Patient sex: M
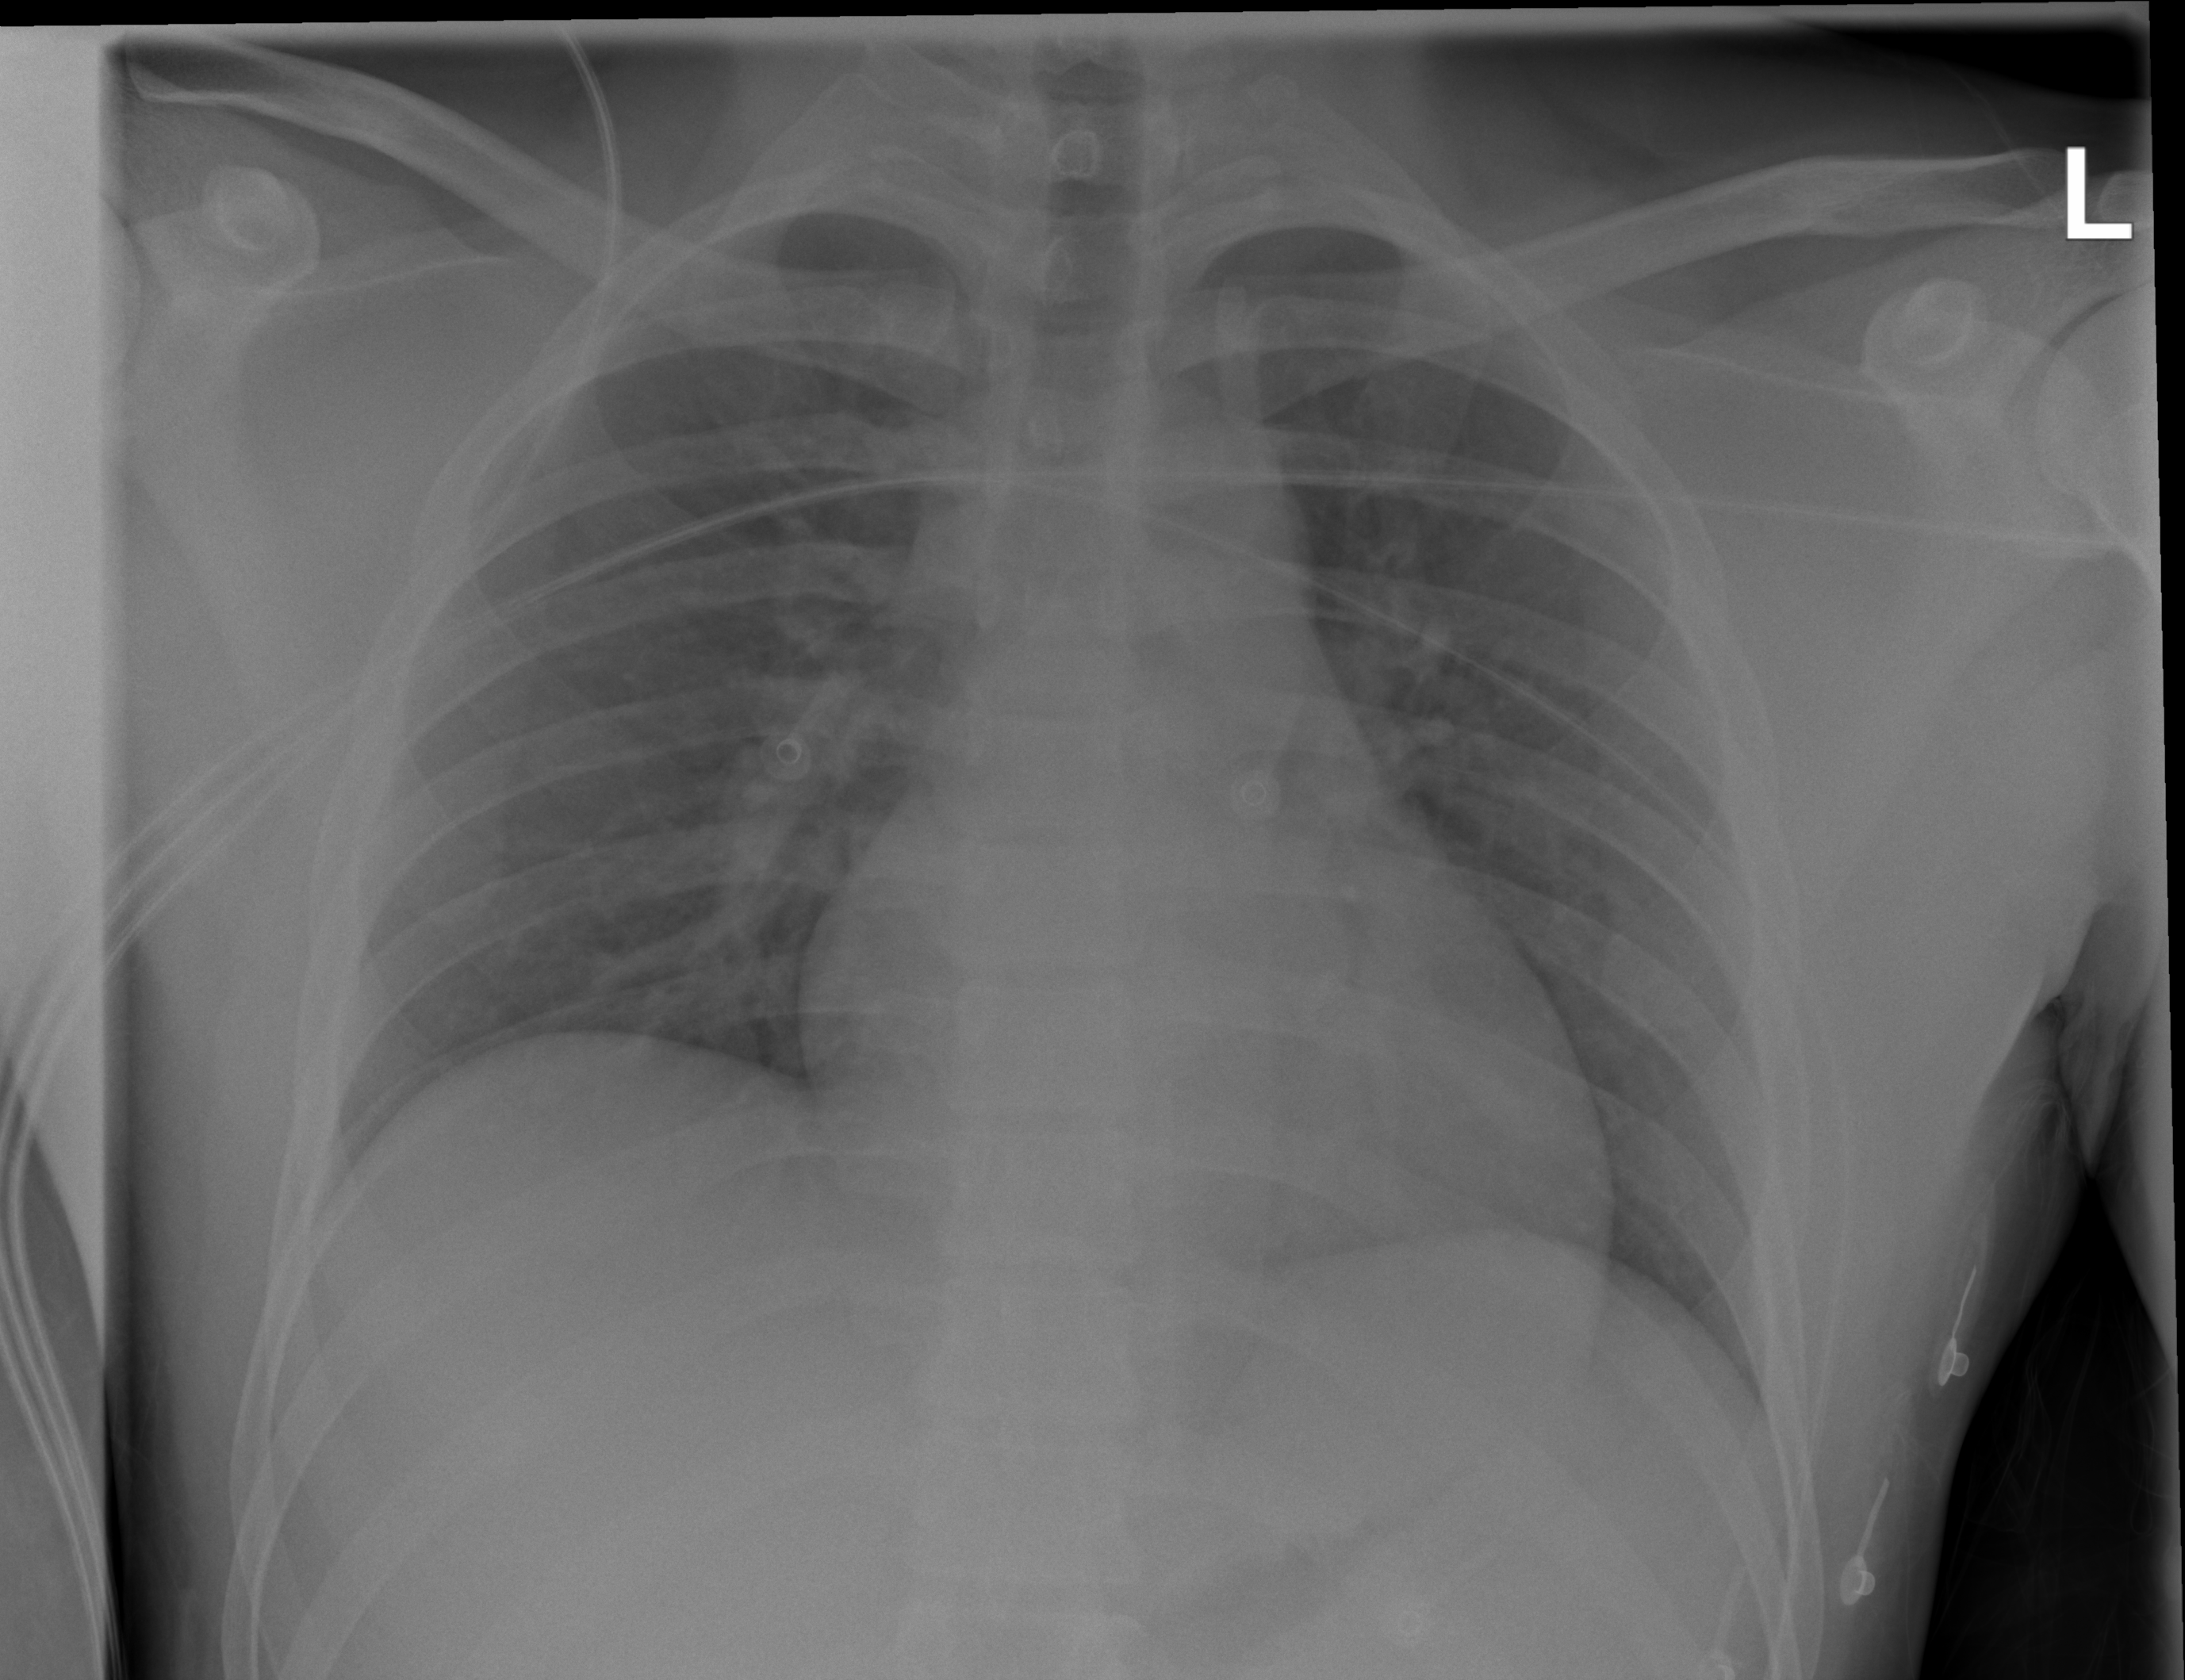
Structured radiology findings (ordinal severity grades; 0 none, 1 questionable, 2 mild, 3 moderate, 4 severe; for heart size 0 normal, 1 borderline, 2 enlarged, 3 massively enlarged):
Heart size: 1
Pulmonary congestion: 0
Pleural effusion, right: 0
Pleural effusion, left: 0
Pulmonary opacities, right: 0
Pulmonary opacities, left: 0
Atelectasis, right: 2
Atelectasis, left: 0